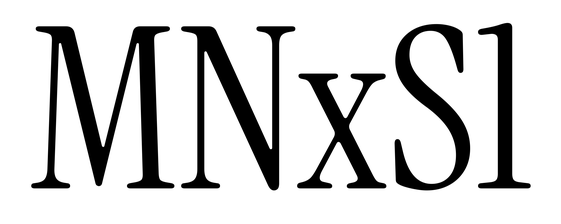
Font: InstrumentSerif-Regular